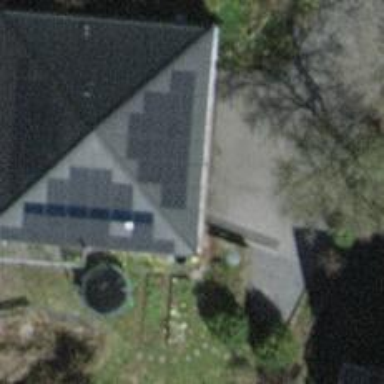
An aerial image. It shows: Simple and straightforward house.